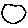
Label: moon